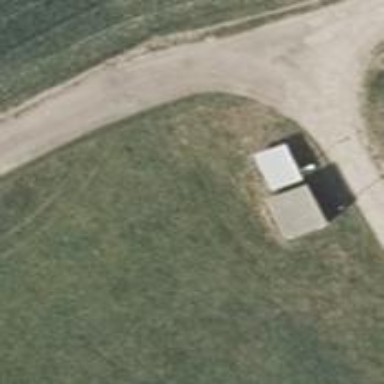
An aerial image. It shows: Power substation.